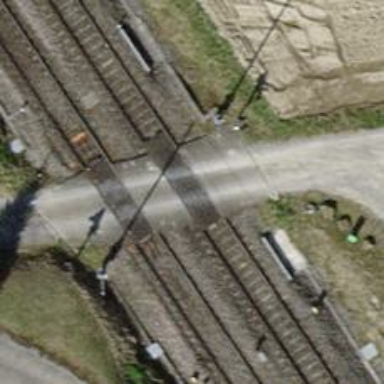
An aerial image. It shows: Level crossing at the railway with full barrier.